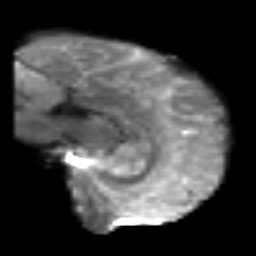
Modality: T2w
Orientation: sagittal
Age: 54
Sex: male
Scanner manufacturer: siemens
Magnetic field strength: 3 T
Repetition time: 6.1 s
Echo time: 0.101 s